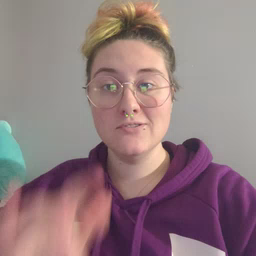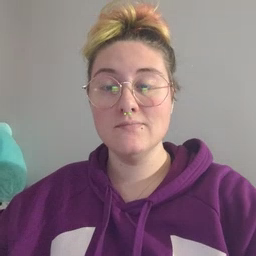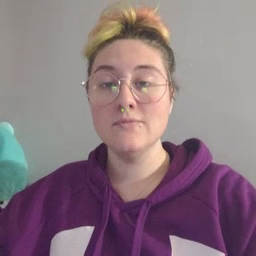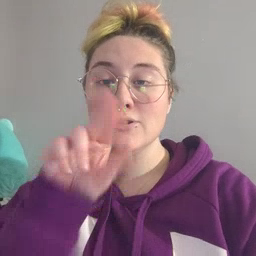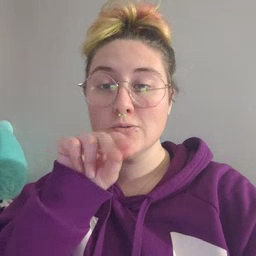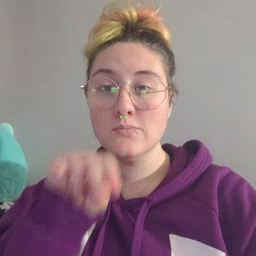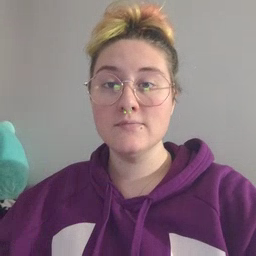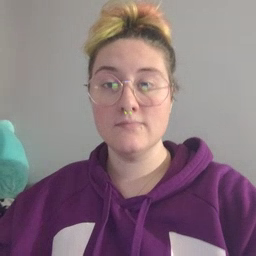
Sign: goose